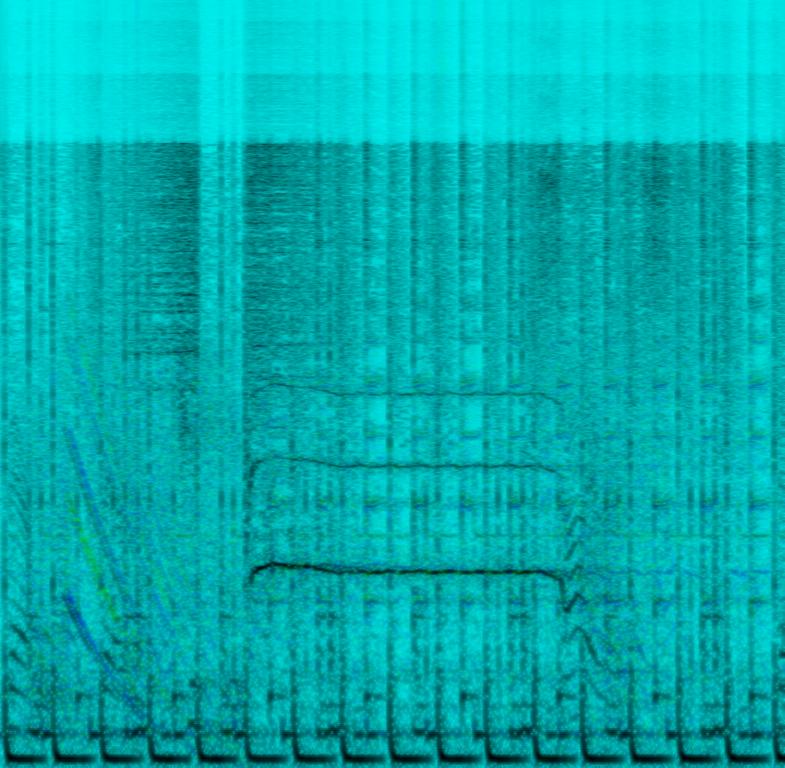
The low quality recording features a house music that consists an echoing female scream and reverberant flat male vocal over repetitive percussive synth melody, wooden percussions, groovy bass, shimmering hi hats, reversed snare hits and punchy "4 on the floor" kick pattern. It sounds hypnotic, energetic and exciting.